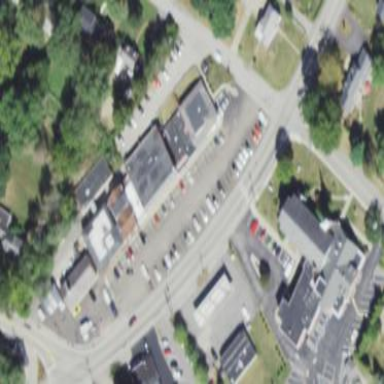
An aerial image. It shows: Commercial building.